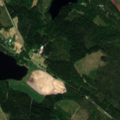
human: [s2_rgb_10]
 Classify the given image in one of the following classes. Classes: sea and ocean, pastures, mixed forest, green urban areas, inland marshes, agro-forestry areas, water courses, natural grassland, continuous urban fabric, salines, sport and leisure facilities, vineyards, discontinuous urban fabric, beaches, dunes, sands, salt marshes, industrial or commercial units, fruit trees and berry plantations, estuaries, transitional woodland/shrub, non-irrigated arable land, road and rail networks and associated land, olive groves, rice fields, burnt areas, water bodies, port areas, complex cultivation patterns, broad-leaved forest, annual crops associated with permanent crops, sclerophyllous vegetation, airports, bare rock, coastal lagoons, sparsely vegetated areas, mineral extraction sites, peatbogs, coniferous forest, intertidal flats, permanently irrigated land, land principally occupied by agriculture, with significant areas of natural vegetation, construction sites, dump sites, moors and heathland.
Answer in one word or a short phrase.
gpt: coniferous forest, mixed forest, water bodies